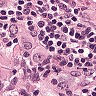
Metastatic tissue present: yes